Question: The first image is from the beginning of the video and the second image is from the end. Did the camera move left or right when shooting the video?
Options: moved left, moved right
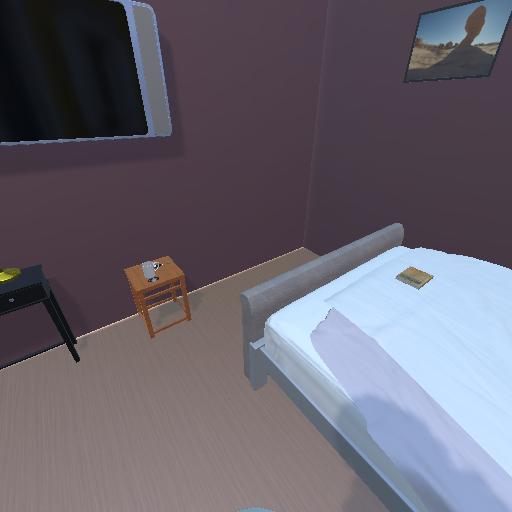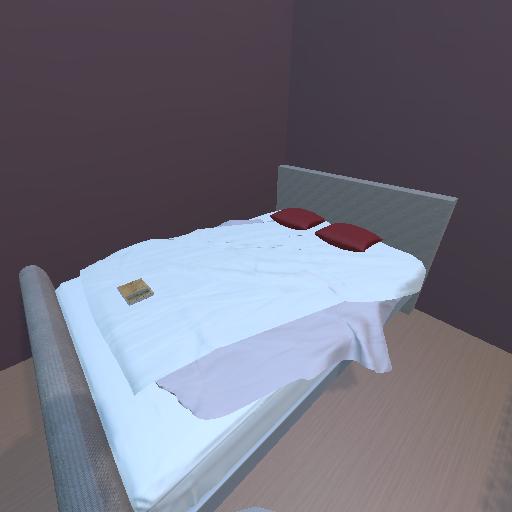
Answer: moved left